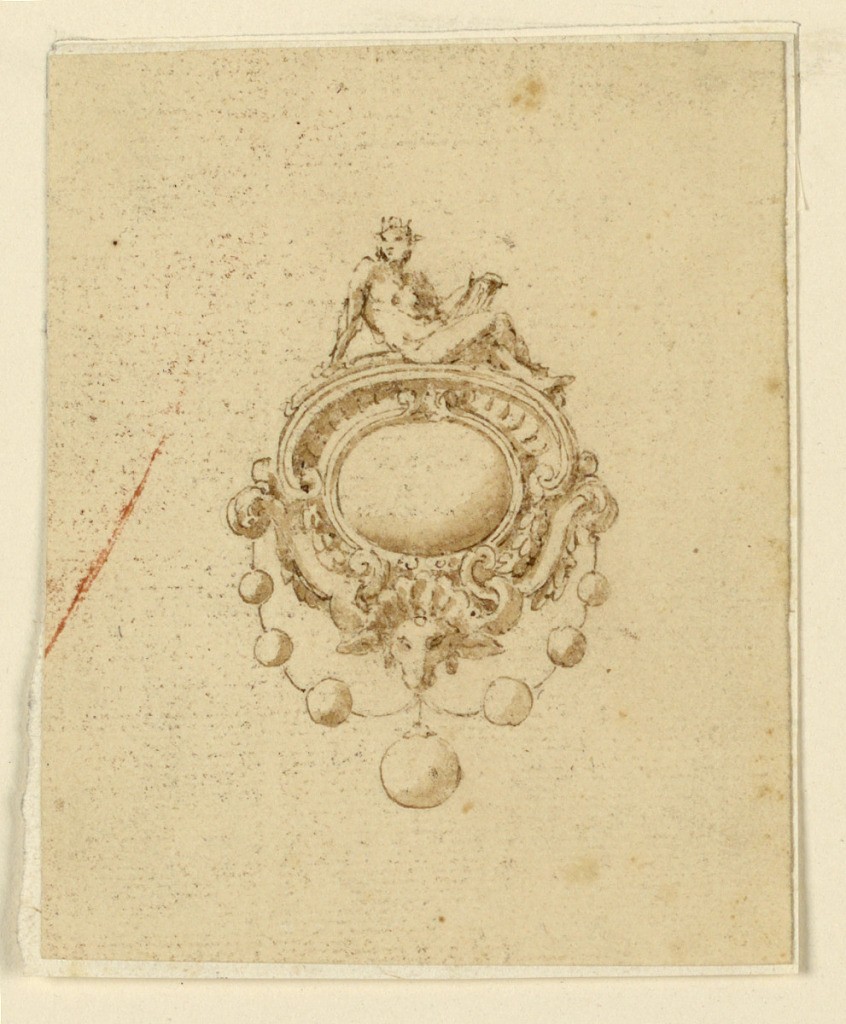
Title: Design for Brooch with Apollo
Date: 16th century
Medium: Pen and ink, brush and sepia wash, gray watercolor on paper
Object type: Drawing
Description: Jewelry design for a brooch. An oval diamond is framed by an escutcheon, with one volute in the upper half, scrollwork in the lower half, with a ram's head below. From the sides are hanging two chains with three round diamonds each. Below, a larger one. Above, seated figure of Apollo reclining with a lyre.